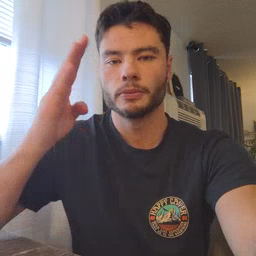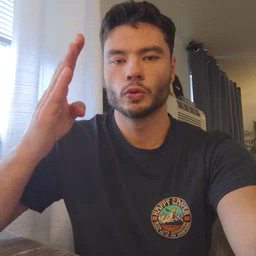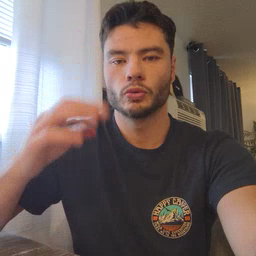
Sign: blue